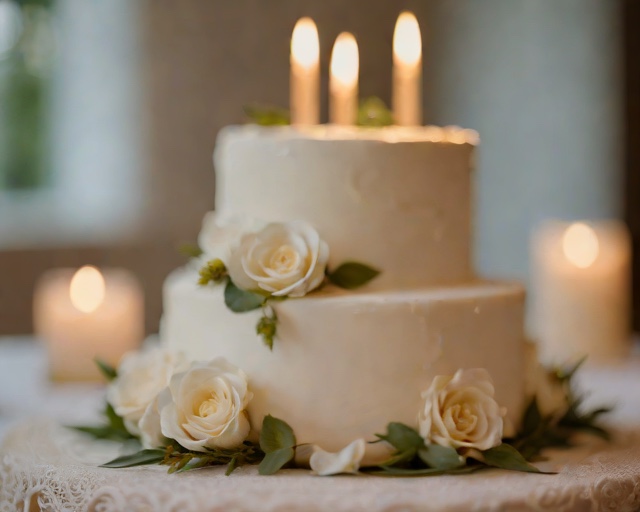
Category: Wedding